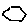
Label: hexagon